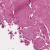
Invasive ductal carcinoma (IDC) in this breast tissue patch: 0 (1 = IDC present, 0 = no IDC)